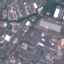
Land use / land cover class: Industrial